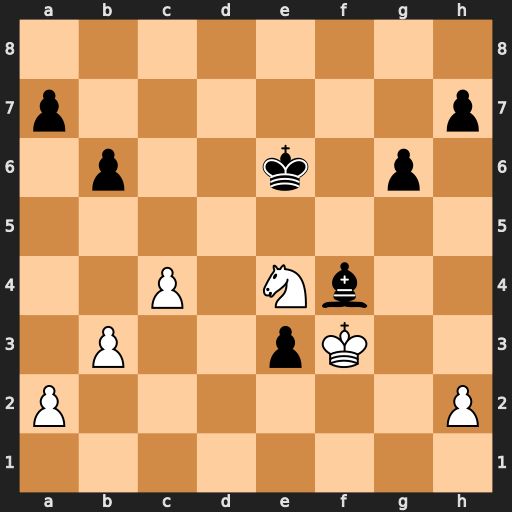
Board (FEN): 8/p6p/1p2k1p1/8/2P1Nb2/1P2pK2/P6P/8
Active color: w
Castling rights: -
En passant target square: -
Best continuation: Kxf4 e2 Ng5+ Kf6 Nf3